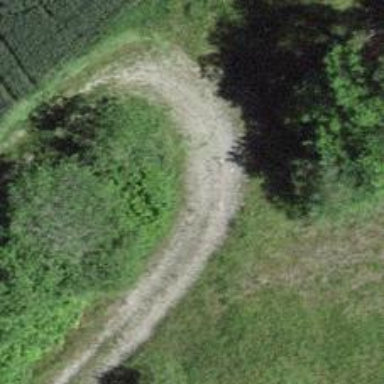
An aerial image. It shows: Unpaved track road.